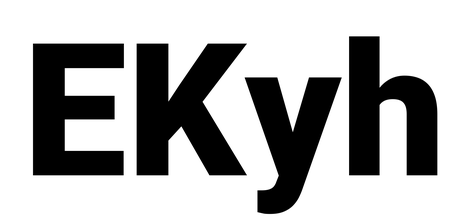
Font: Roboto_Black